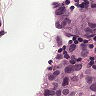
Metastatic tissue present: yes